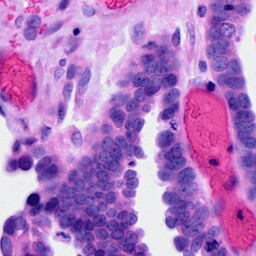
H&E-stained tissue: Ovarian